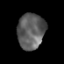
Tissue: prostate
Cell type: T cells
Senescence score: 0.6894
Nuclear area (px): 955
Mean DAPI intensity: 94.917